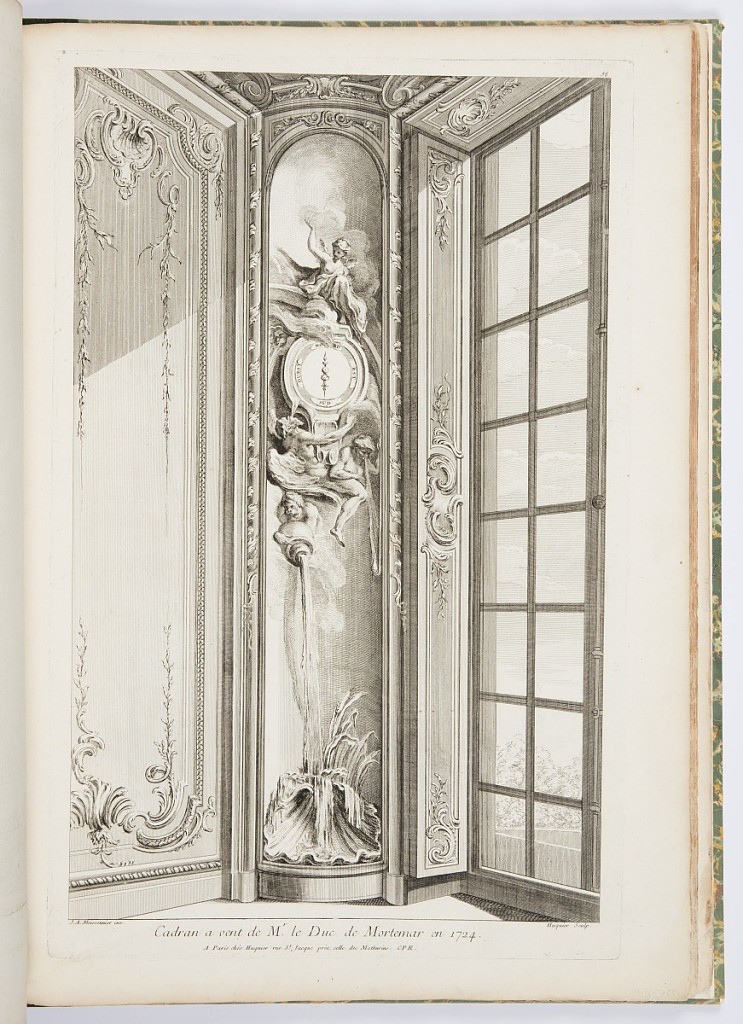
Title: Cadran à Vent de Me le Duc de Mortemart en 1724 (Design for a Barometer for the Duc of Mortemart in 1724), plate 98, in Oeuvres de Juste-Aurèle Meissonnier (Works by Juste-Aurèle Meissonnier)
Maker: Juste-Aurèle Meissonnier, French, b. Italy, 1695–1750
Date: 1748
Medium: Etching and engraving on white laid paper
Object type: Print
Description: Barometer at center topped with female figure with raised right arm, clouds around her.  Barometer's inscription: NORD; EST; OUEST; SUD. Below three nude figures, one pours liquid contents of amphora into rocaille formation below sitting on platform. Left, wall; right, window.